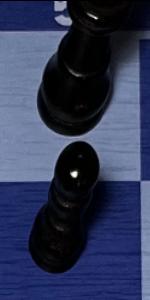
Label: Pawn_Black